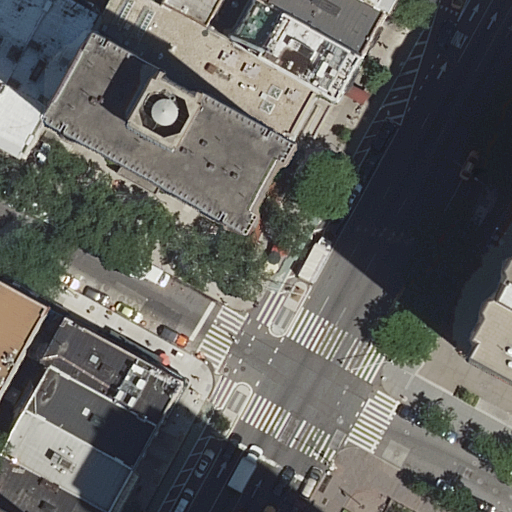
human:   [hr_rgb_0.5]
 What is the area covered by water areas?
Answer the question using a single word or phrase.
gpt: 0m2

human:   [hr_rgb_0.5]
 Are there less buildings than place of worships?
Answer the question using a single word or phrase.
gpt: no

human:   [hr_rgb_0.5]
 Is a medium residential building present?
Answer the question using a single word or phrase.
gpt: yes

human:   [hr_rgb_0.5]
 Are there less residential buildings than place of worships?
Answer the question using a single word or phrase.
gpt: no

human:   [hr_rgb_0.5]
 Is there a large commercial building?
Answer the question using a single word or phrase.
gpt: no

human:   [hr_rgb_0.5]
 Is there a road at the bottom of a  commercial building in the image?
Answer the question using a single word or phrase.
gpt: no

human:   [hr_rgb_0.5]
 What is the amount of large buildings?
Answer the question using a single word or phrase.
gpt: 2

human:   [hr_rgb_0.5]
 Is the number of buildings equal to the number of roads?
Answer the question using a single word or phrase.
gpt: no

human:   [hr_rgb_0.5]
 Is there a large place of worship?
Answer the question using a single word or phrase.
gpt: no

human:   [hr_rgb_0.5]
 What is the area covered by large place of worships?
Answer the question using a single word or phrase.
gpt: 0m2

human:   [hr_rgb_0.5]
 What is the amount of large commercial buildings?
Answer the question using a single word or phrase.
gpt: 0

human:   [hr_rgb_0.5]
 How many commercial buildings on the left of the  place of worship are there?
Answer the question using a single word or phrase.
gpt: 0

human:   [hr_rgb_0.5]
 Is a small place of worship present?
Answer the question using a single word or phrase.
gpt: yes

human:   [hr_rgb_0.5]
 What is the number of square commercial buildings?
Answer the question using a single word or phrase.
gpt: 0

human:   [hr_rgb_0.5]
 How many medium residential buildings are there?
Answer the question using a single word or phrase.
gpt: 7

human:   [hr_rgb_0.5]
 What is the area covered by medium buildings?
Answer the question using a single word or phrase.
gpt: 1740m2

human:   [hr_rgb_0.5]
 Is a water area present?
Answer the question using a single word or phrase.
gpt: no

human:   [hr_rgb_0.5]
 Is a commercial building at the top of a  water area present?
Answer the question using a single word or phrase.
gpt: no

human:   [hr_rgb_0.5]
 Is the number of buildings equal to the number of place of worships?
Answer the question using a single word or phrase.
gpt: no

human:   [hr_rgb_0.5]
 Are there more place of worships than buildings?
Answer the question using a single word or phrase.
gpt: no

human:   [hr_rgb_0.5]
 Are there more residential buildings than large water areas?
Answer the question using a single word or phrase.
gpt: yes

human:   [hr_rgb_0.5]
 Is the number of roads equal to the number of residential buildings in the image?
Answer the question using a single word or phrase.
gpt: no

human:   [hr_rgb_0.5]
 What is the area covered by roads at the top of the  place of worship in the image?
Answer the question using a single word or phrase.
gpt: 0m2

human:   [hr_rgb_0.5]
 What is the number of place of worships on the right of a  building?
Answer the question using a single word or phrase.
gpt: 1

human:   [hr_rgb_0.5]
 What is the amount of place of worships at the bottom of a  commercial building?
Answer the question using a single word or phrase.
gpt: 0

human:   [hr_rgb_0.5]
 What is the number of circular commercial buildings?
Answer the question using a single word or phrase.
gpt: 0

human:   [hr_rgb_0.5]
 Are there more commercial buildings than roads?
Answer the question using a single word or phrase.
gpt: no

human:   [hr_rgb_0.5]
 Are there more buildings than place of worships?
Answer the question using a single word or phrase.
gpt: yes

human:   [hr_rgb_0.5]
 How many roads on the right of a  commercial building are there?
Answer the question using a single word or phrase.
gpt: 0

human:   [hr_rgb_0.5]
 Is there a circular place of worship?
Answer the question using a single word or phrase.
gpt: no

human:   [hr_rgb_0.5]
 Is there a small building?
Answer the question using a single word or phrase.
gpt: yes

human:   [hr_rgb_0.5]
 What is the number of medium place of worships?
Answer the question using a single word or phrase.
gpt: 0

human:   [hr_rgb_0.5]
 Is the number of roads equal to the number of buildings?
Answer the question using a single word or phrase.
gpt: no

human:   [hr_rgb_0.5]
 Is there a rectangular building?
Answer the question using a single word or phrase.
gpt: yes

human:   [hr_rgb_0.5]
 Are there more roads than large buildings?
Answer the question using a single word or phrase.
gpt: yes

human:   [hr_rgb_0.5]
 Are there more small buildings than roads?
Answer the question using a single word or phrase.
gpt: no